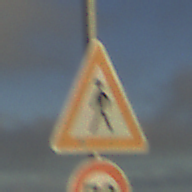
Verkehrszeichen: FussgaengerRechts
Zusatzzeichen unten: Geschwindigkeit70
Umgebung: Outdoor, Nature
Tageszeit: SunriseSunset
Wetter: PartlyCloudy
Licht: Natural
Jahreszeit: NotSpecified
Kontrast: HighContrast